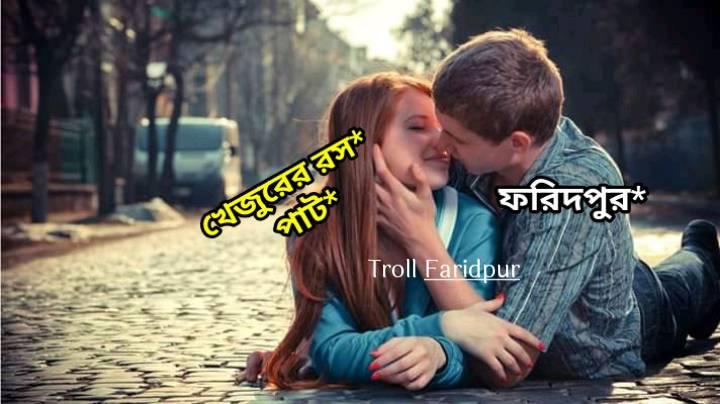
Caption: খেজুরের রস*   পাট*     ফরিদপুর*
Label: non-hate